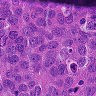
Metastatic tissue present: yes